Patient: sex F, age 67
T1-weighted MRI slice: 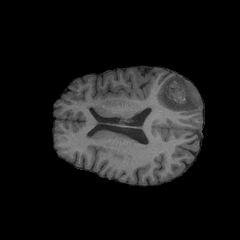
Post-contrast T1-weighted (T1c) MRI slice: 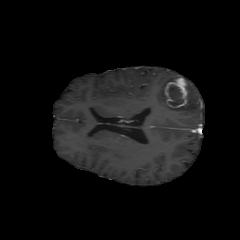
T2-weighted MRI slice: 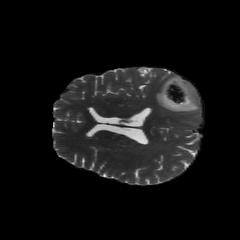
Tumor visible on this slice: yes
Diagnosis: Glioblastoma, IDH-wildtype
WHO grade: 4